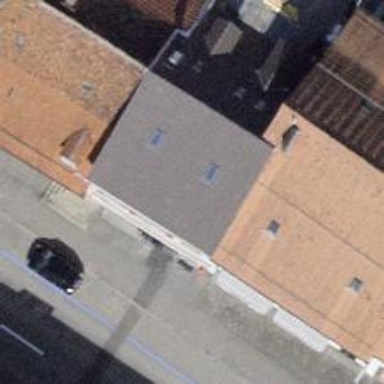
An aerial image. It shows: Restaurant.